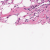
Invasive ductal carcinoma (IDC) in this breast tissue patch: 0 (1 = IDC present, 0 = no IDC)